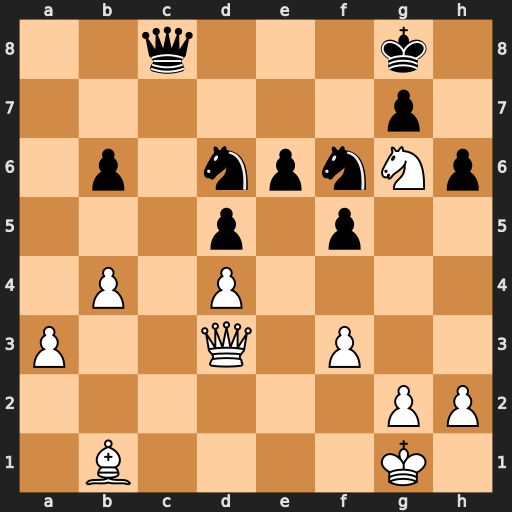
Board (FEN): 2q3k1/6p1/1p1npnNp/3p1p2/1P1P4/P2Q1P2/6PP/1B4K1
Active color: w
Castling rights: -
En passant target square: -
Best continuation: Ne7+ Kf7 Nxc8